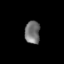
Tissue: skin
Cell type: Myeloid cells
Senescence score: 0.7547
Nuclear area (px): 341
Mean DAPI intensity: 114.399